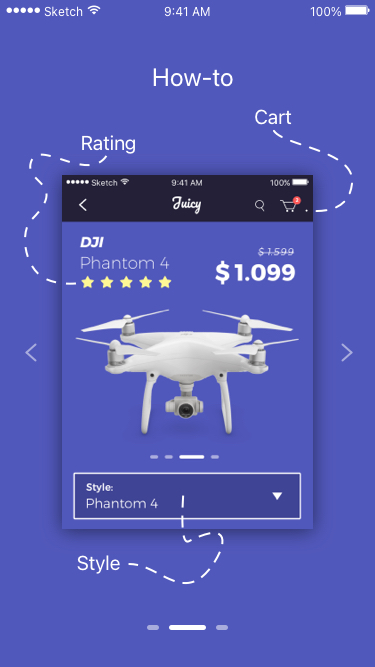
Text in this UI design:
Style
Rating
Cart
How-to